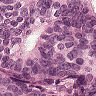
Metastatic tissue present: yes